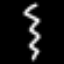
Label: squiggle